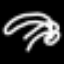
Label: squiggle